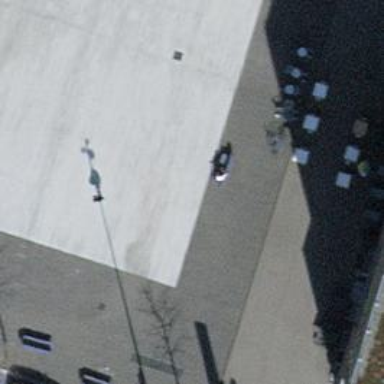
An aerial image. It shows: Blue bench.